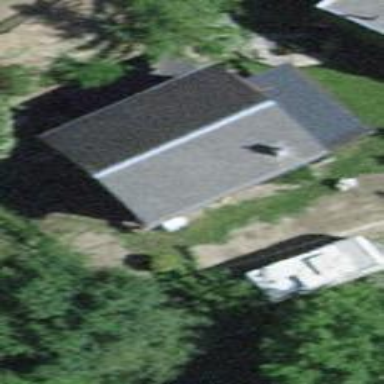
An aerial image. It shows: Rural barn.